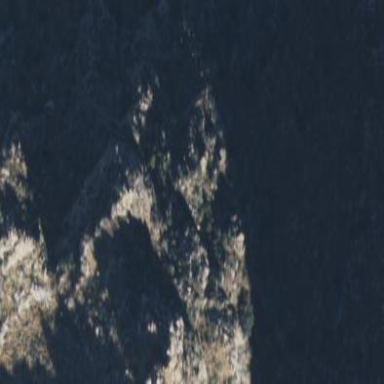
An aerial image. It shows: Landscape of bare rock.